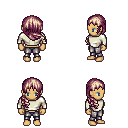
a pixel art fantasy rpg character, female body template, human, tanned skin, white long-sleeve shirt, metal pants, white blonde right-swept hairstyle, four views (front, back, left, right), 2x2 character sprite sheet, small pixel art, hard edges, no anti-aliasing